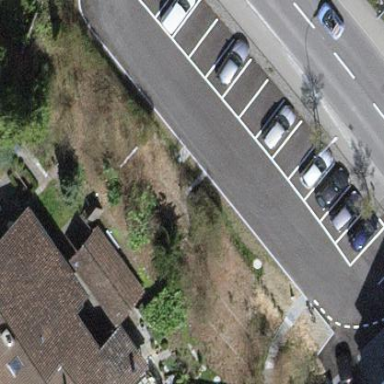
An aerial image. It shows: Parking area with asphalt surface.